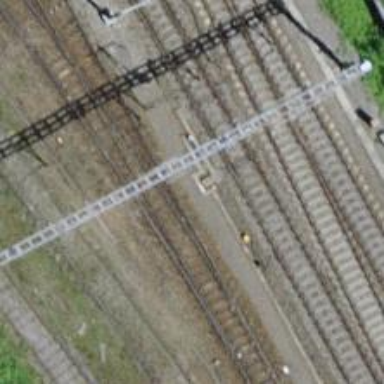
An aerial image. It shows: Railway switch.